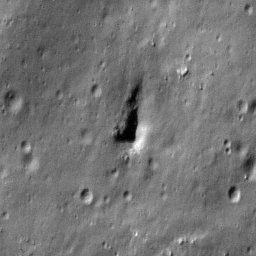
Pit: Rutherfurd 3
Host crater: Rutherfurd
Host type: impact_melt
Lunar coordinates: latitude -60.775, longitude 348.208